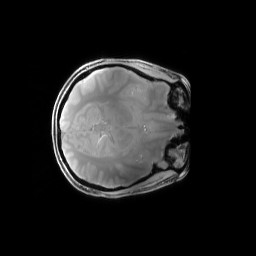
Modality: PDw
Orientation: axial
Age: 27
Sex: female
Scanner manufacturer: siemens
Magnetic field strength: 6.98 T
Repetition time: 1.3 s
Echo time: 0.00231 s